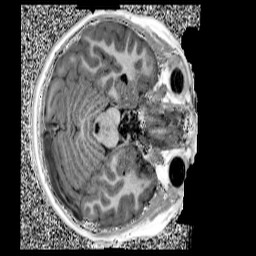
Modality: UNIT1
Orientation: axial
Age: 9
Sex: male
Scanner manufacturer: siemens
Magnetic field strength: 3 T
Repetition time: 4 s
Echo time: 0.00299 s